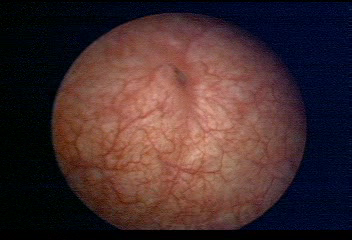
Modality: WLC
Class: Normal mucosa
Bladder cancer association: No